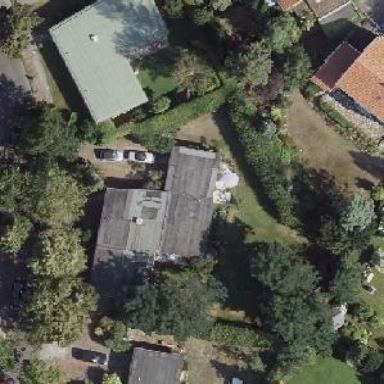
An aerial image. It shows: Detached building with flat roof.